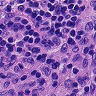
Metastatic tissue present: no